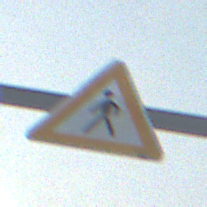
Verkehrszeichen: FussgaengerRechts
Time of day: SunriseSunset
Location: Outdoor (Nature)
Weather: PartlyCloudy
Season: NotSpecified
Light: Natural